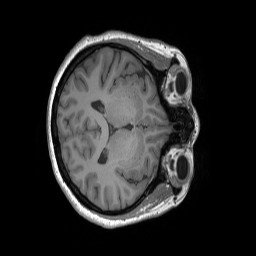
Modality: T1w
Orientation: axial
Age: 50
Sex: female